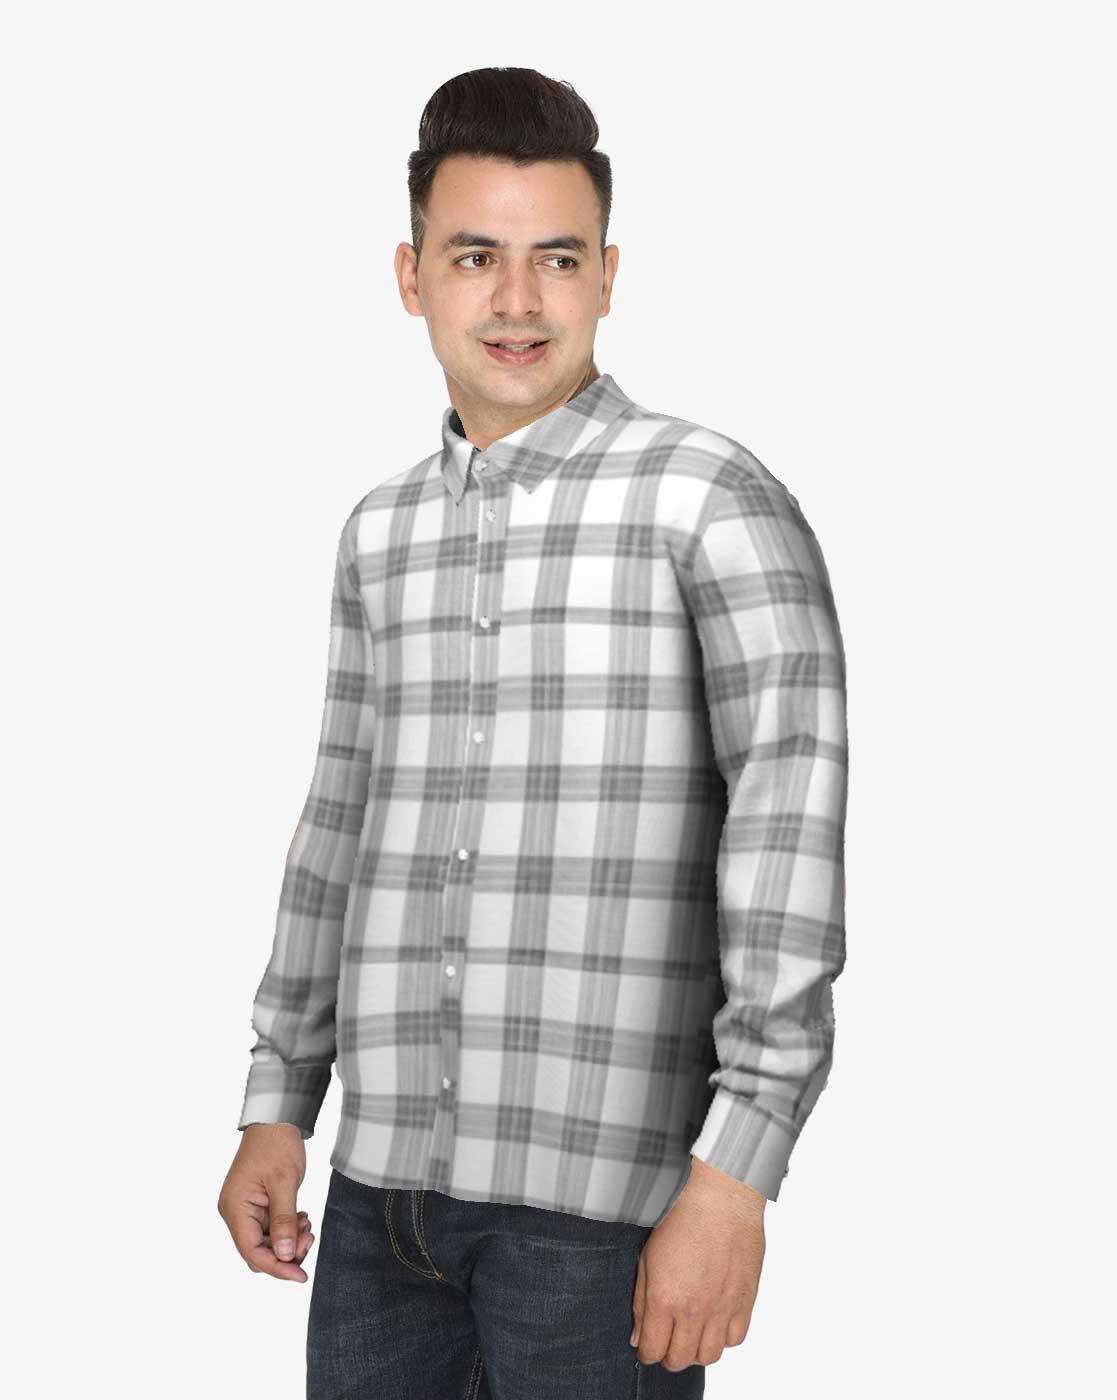
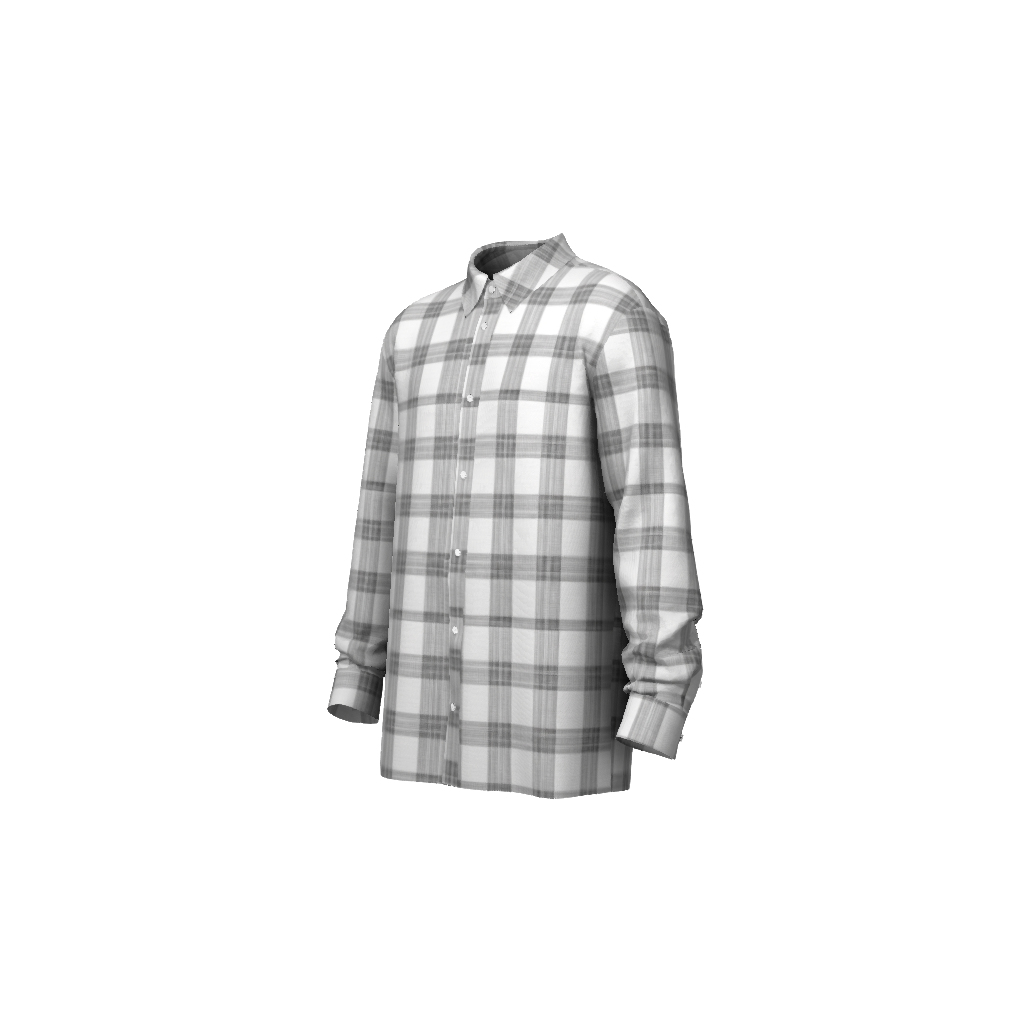
Clothing description: grey regular fit plaid button up tee